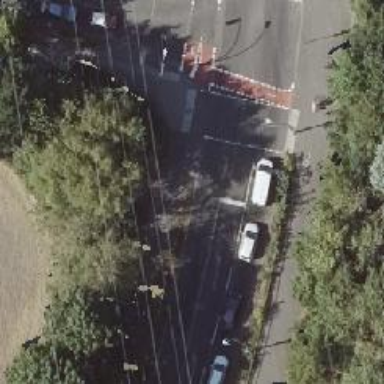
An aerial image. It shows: Road with traffic signals controlling the flow of traffic.